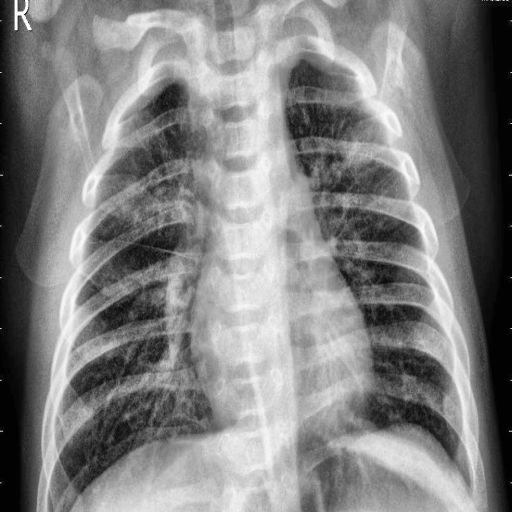
Finding: PNEUMONIA